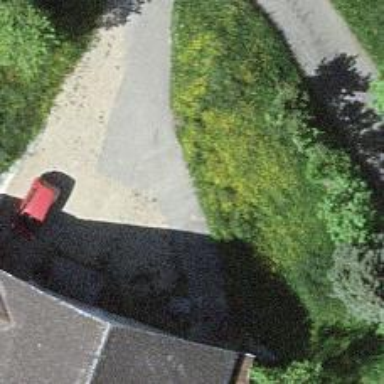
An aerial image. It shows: Paved driveway designated as service road.